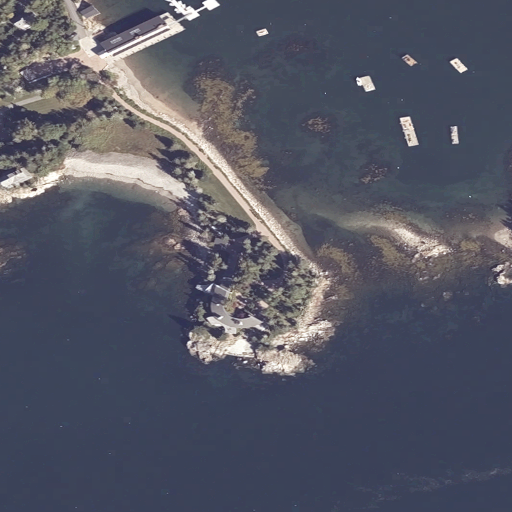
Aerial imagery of cape in Maine named Crowninshield Point containing open water, herbaceous wetlands, medium intensity development, barren land, evergreen forest, high intensity development, and low intensity development